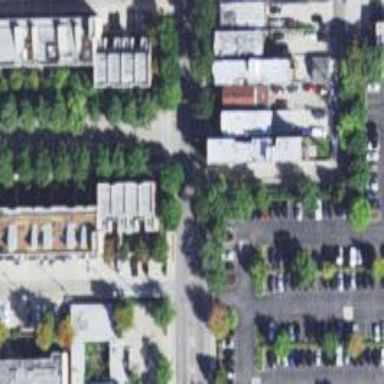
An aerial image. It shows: Alleyway designated as service road.